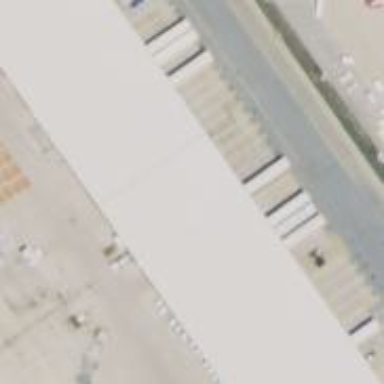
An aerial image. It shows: Building that is hangar at the airport.